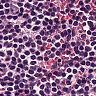
Metastatic tissue present: no